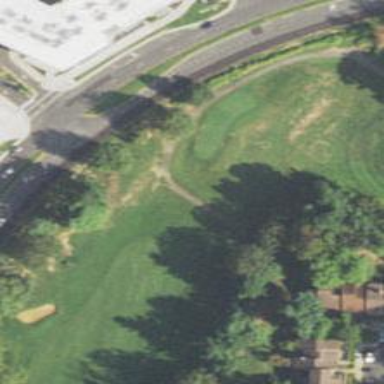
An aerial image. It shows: Golf hole.